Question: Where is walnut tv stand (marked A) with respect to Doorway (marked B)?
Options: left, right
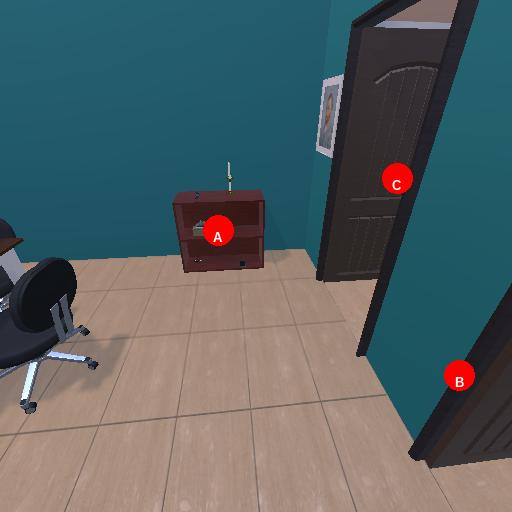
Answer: left